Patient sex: M
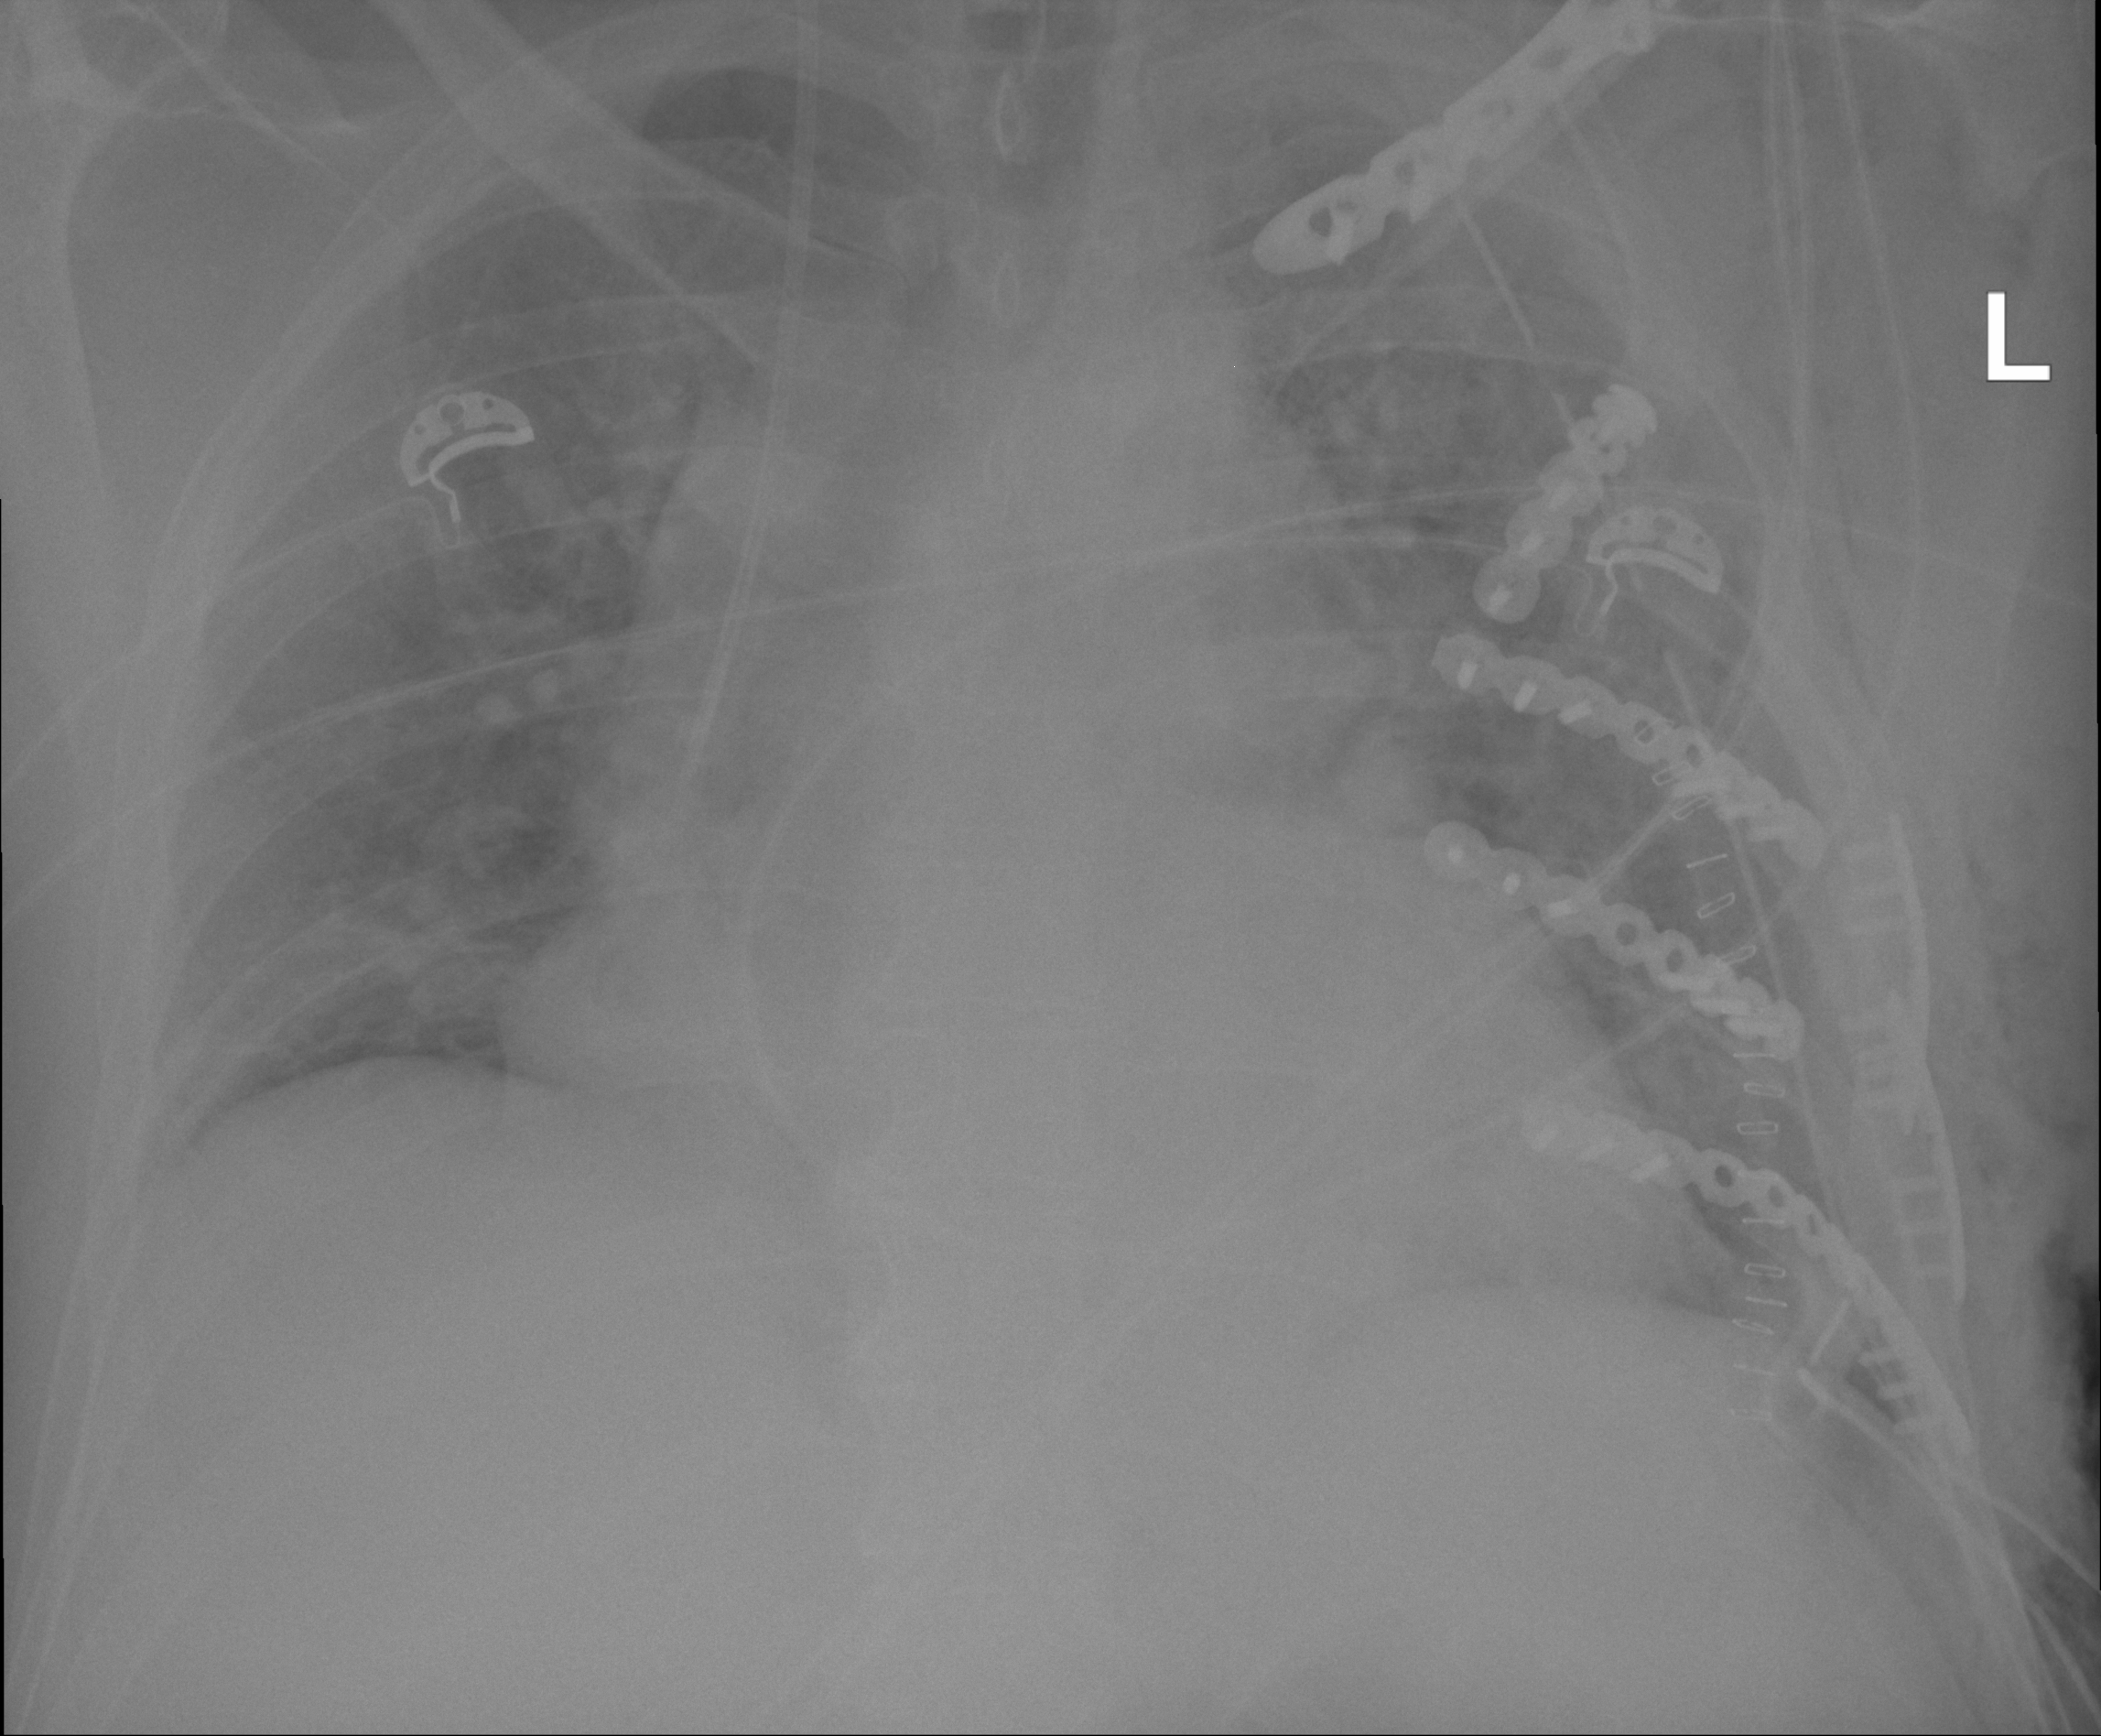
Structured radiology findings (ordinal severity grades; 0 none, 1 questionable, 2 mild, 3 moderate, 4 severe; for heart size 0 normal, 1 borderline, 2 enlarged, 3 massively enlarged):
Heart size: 2
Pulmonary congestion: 1
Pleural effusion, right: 0
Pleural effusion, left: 0
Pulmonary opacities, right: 0
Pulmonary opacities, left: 0
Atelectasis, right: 0
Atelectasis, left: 2